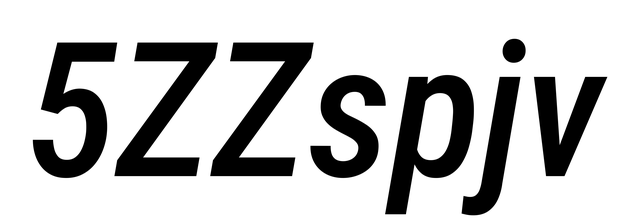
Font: Roboto-Italic_Condensed_Medium_Italic